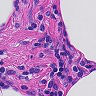
Metastatic tissue present: no